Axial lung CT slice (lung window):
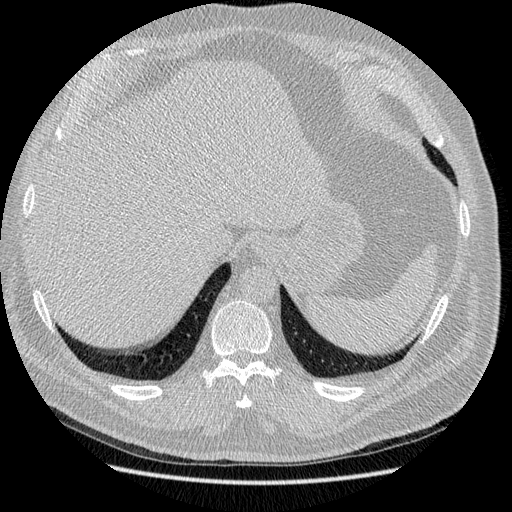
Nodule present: no